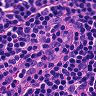
Metastatic tissue present: no